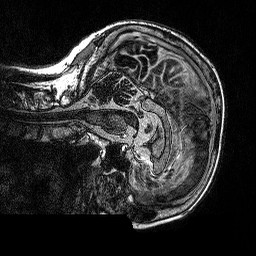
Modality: MP2RAGE
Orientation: sagittal
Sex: female
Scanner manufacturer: siemens
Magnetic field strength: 3 T
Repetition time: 5 s
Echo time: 0.00292 s